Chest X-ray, PA view. Patient: 32 years old, sex M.
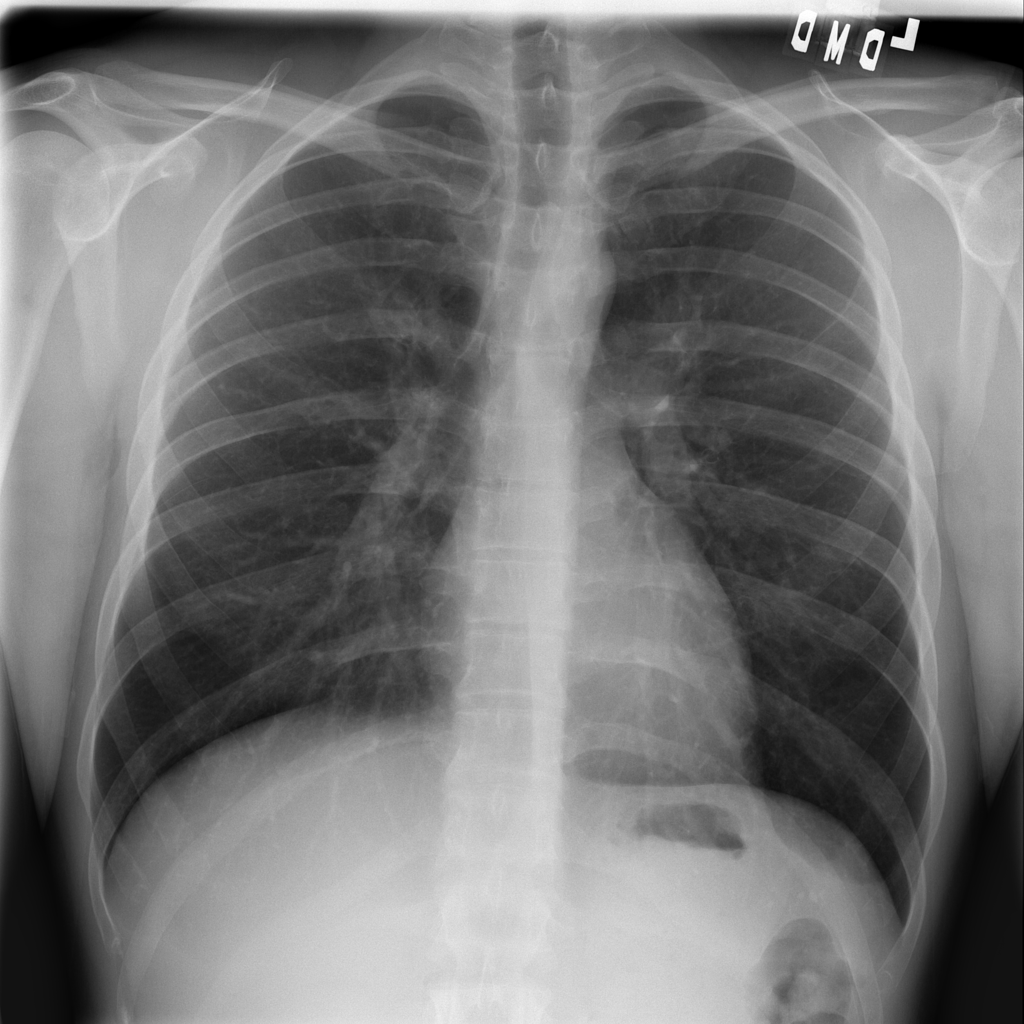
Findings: No Finding